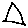
Label: triangle